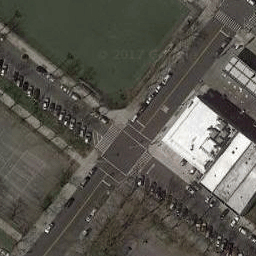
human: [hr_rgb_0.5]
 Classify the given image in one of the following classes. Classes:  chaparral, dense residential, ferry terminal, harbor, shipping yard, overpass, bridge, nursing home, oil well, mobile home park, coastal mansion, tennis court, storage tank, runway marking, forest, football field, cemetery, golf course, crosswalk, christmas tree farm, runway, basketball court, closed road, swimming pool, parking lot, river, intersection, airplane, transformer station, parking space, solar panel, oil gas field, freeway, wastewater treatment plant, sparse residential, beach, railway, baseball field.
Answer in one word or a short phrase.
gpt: intersection